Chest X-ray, PA view. Patient: 52 years old, sex F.
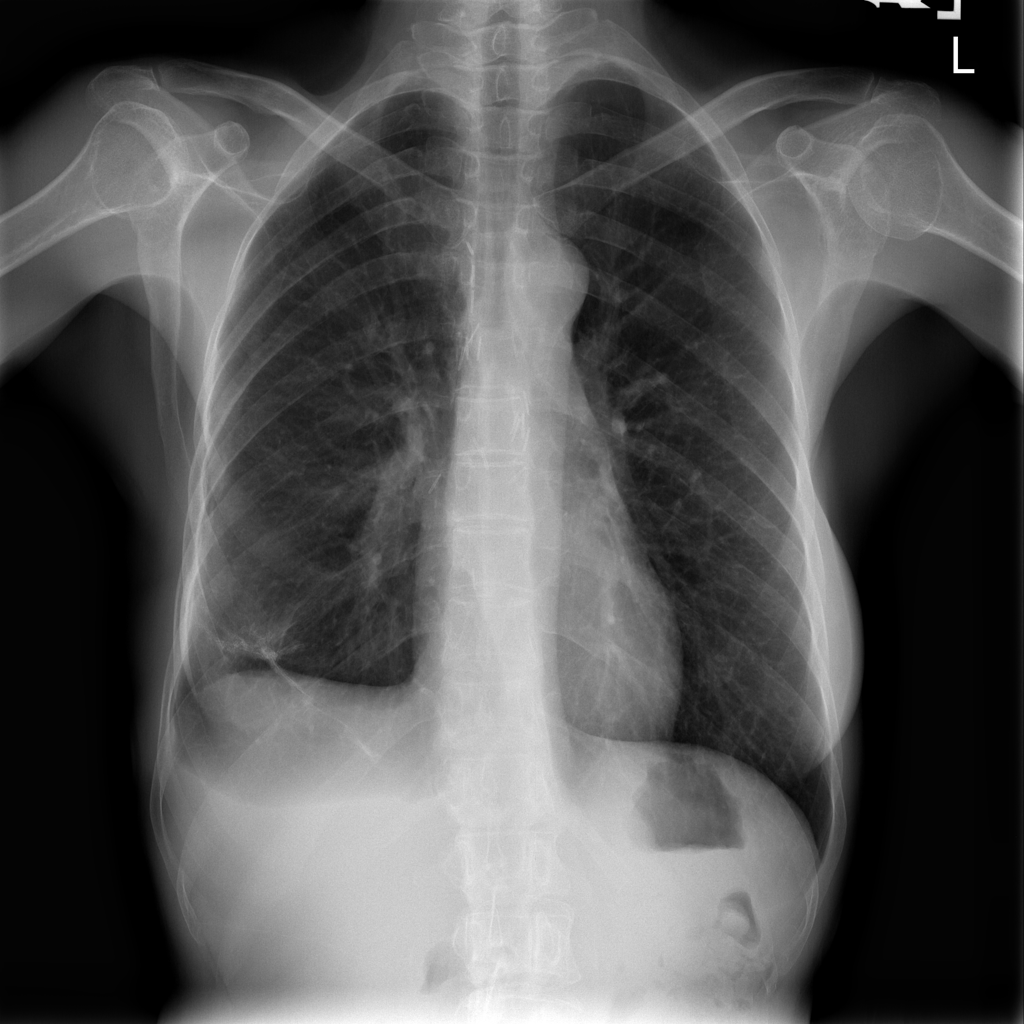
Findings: No Finding